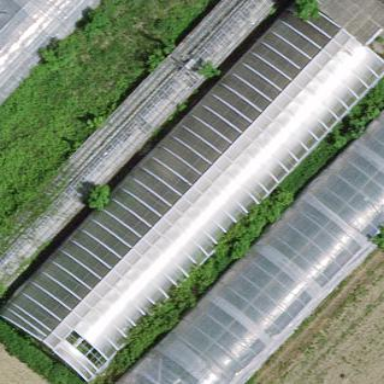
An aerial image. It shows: Greenhouse.